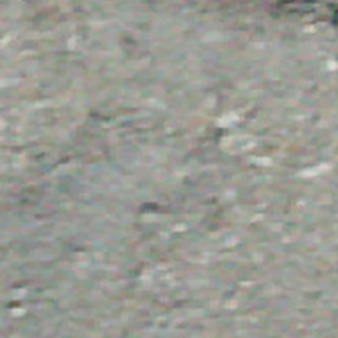
Label: other